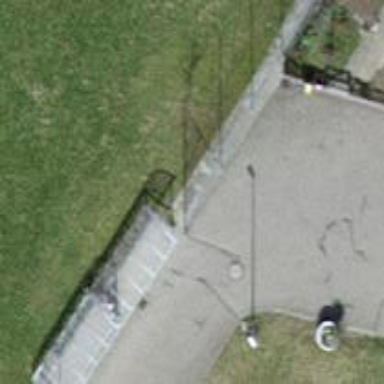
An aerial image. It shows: Bicycle parking facility.